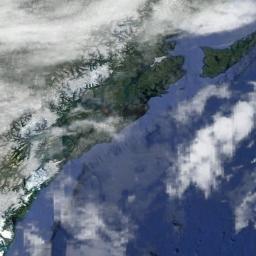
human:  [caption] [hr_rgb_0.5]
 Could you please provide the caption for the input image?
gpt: The stratus clouds and cumulus clouds are located above the sea and the land covered by dense vegetation and some snow on the mountains on the land .

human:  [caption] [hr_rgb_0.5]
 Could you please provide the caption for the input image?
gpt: Large fluffy white clouds on green land and blue sea .

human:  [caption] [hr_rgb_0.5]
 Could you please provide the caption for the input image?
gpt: A thin cloud of thin clouds floated in the air .

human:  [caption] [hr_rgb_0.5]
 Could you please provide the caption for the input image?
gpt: The white cloud is above green land and blue sea .

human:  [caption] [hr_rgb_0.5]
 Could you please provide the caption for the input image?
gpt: There are slices of white clouds over a coast .